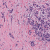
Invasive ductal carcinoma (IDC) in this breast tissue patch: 1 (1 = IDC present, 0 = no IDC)